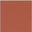
Piece: xx